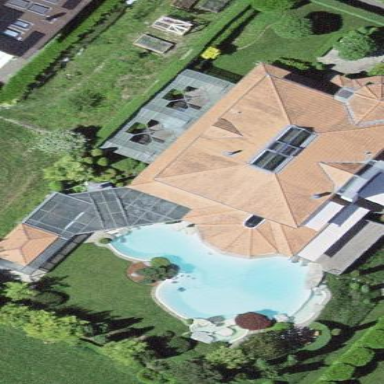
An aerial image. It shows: Swimming pool located in leisure land.